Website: slack
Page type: billing-address
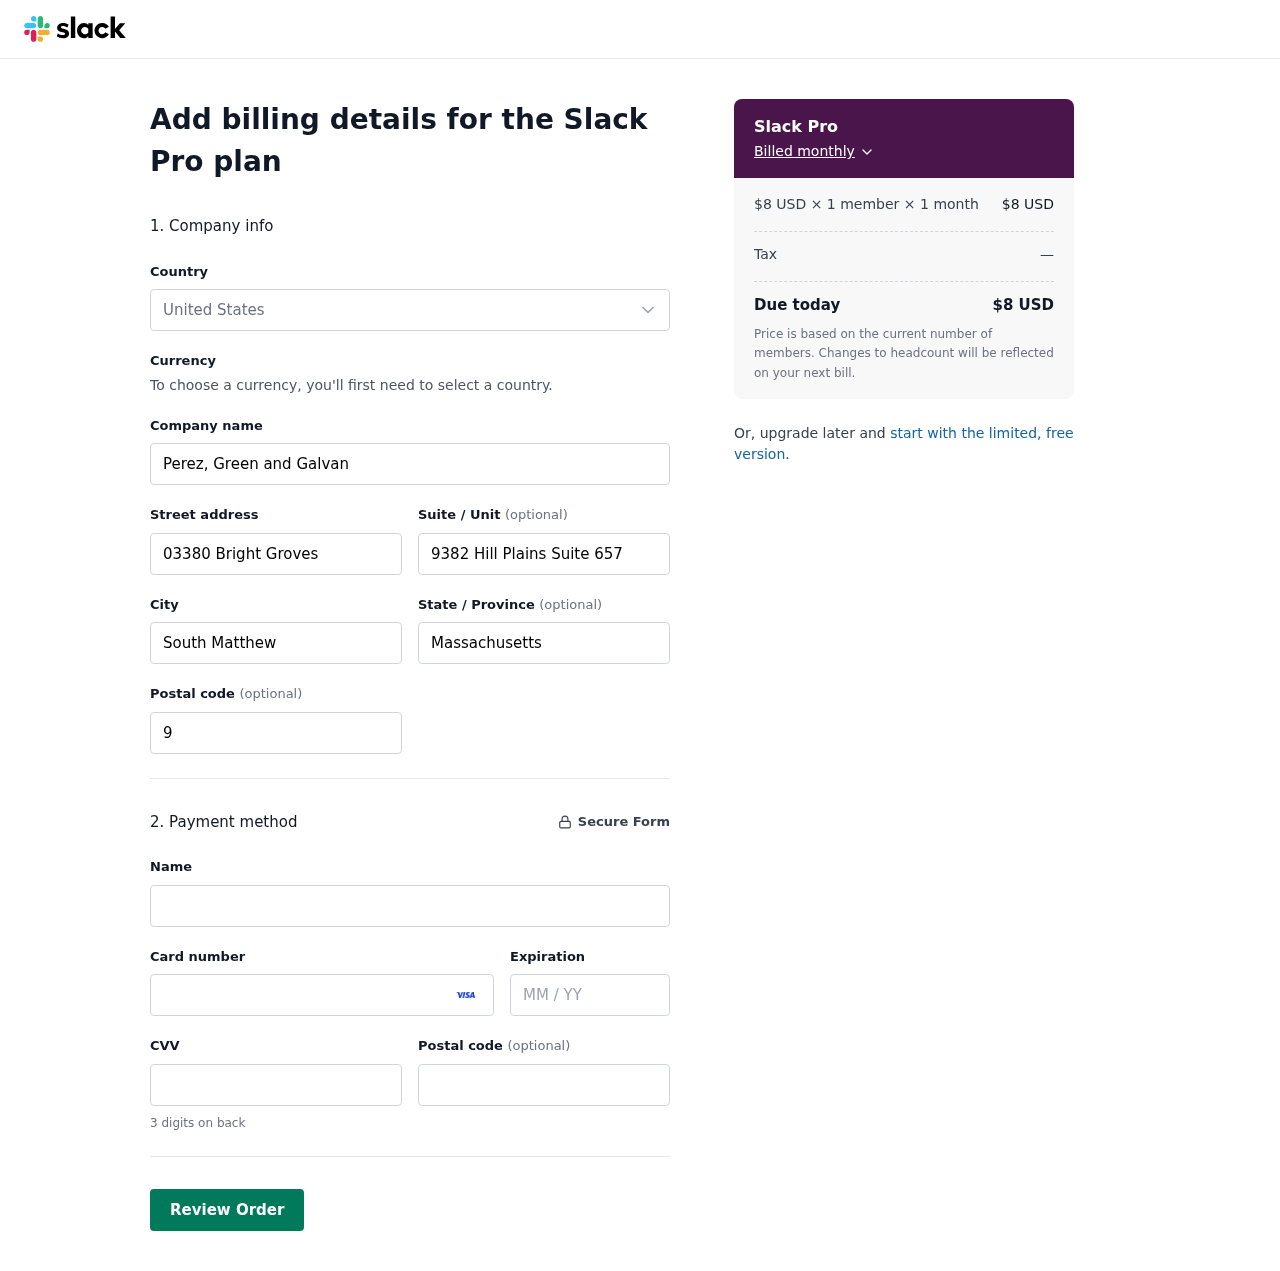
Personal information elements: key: PII_CARD_CVV
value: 955
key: PII_CARD_EXPIRY
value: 09/27
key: PII_CARD_NUMBER
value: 4146 0891 1957 2386
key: PII_CITY
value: South Matthew
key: PII_COMPANY
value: Perez, Green and Galvan
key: PII_COUNTRY
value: United States
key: PII_FULLNAME
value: Gary Rodriguez
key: PII_POSTCODE
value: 95327
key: PII_POSTCODE2
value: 05512
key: PII_STATE
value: Massachusetts
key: PII_STREET
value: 03380 Bright Groves
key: PII_STREET2
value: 9382 Hill Plains Suite 657
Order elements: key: ORDER_PLAN_PRICE
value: $8 USD
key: ORDER_NUM_MEMBERS
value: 1 member
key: ORDER_NUM_MONTHS
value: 1 month
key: ORDER_SUBTOTAL
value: $8 USD
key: ORDER_TAX
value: —
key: ORDER_TOTAL
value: $8 USD